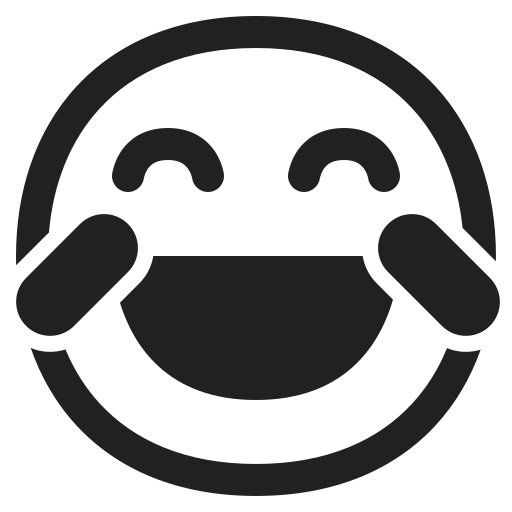
face with tears of joy high contrast